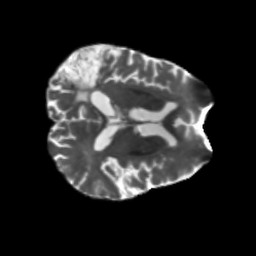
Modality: T2w
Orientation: axial
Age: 68
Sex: male
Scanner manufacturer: siemens
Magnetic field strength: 3 T
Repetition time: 5.47 s
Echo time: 0.0854 s